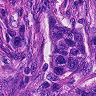
Metastatic tissue present: yes